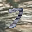
Label: 7